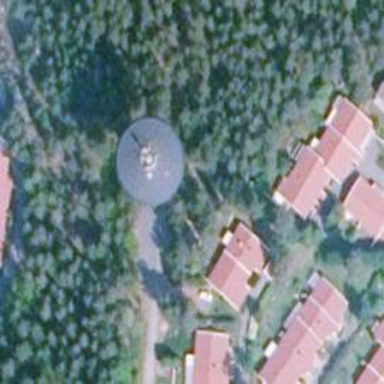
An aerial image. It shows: Water tower that is man-made.